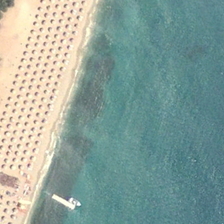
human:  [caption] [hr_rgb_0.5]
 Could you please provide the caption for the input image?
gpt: the dark green trees besides the golden beach .

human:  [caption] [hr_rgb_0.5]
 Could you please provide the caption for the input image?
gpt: many small orderly things on yellow beach are near a piece of green ocean .

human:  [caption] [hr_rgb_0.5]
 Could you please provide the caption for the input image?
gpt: the sun waves are toward the golden beach .

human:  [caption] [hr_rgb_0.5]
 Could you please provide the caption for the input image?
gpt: many small orderly things on yellow beach are near a piece of green ocean .

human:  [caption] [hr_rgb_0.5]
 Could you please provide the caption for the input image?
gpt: the sun waves are toward the golden beach .